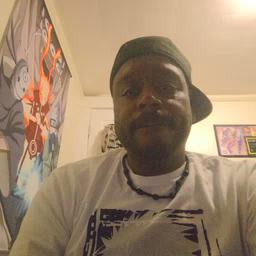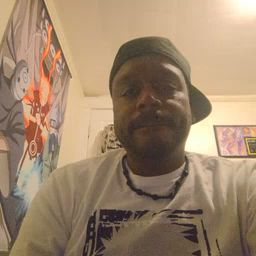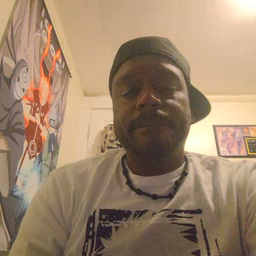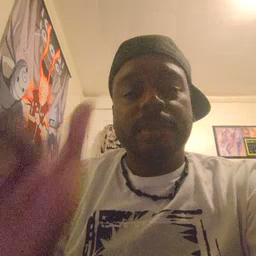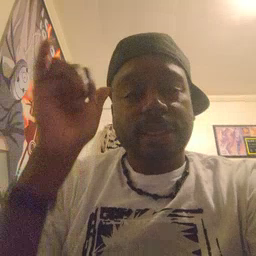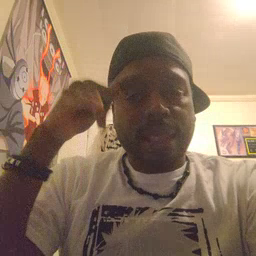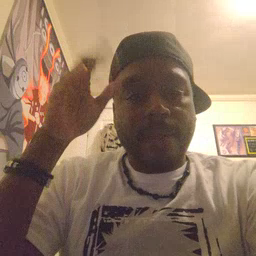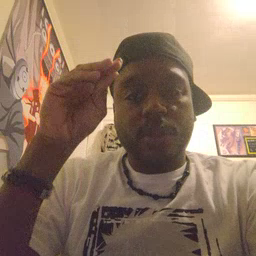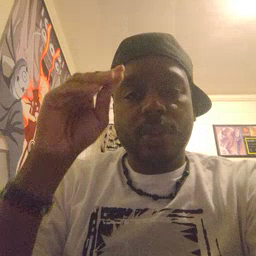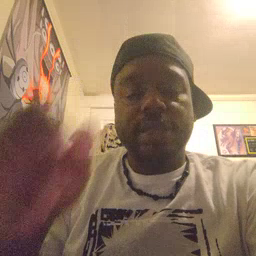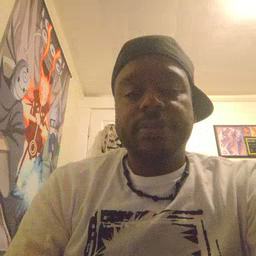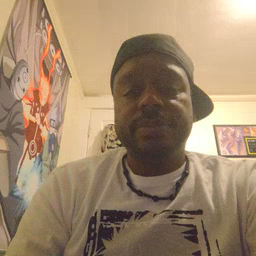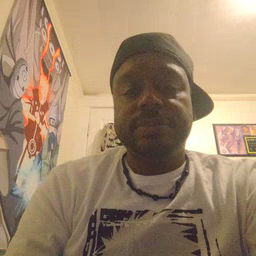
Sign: cowboy